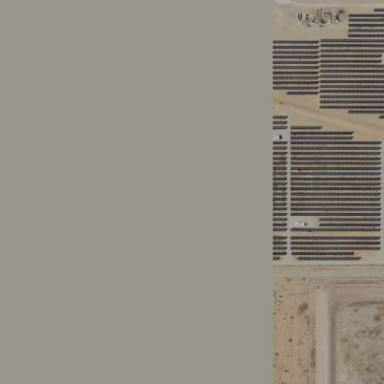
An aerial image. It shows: Solar power plant using photovoltaic technology.